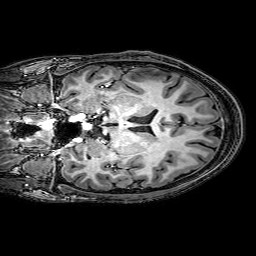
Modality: T1w
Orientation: coronal
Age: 22
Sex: male
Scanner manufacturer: philips
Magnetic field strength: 3 T
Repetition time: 0.009 s
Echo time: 0.0035 s